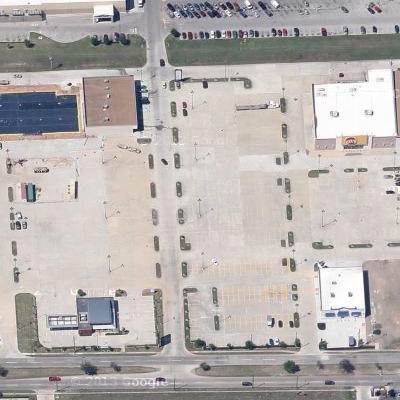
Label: gParking